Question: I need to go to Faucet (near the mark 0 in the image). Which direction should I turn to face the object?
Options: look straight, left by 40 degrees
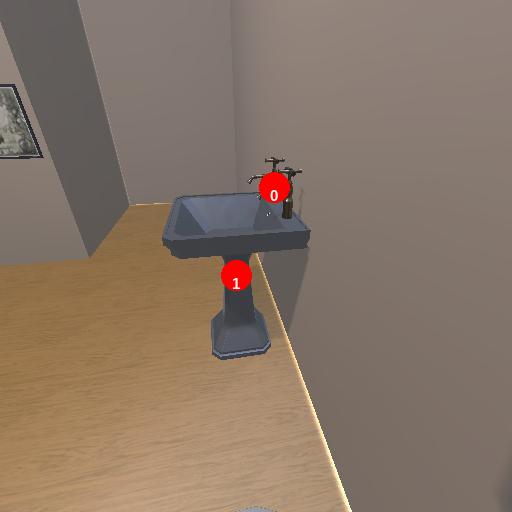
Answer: look straight